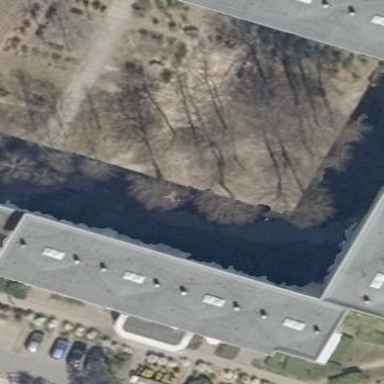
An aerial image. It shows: Apartment building with flat roof.